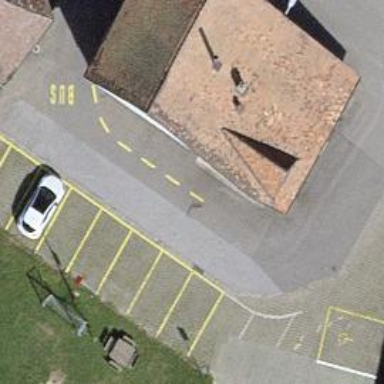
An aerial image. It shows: Road serving as parking aisle.